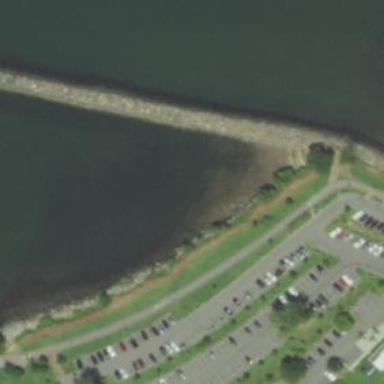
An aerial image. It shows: Breakwater structure.